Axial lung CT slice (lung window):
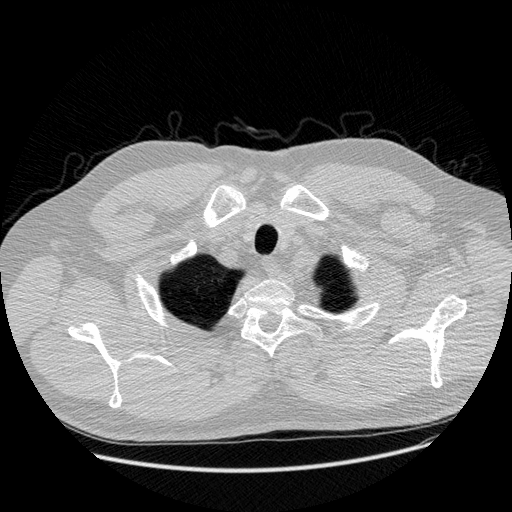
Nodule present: no